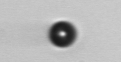
Label: bead